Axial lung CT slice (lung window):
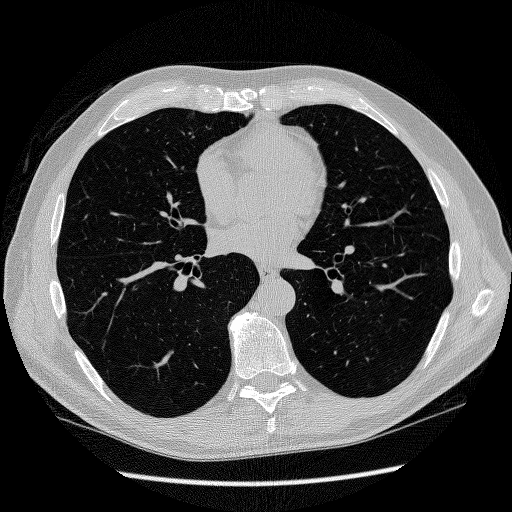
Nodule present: no